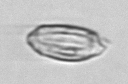
Label: Katodinium_or_Torodinium